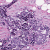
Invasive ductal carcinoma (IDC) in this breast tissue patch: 0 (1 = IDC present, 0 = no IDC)